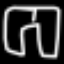
Label: pants